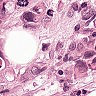
Metastatic tissue present: yes